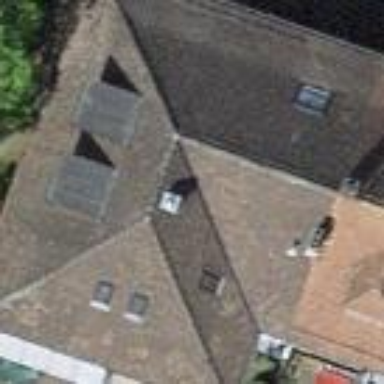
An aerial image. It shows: Residential building with hipped roof made of roof tiles.